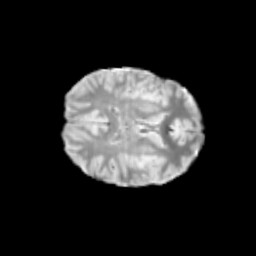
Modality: T2w
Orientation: axial
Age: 11
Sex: female
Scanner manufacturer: siemens
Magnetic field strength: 3 T
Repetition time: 3.8 s
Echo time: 0.07 s